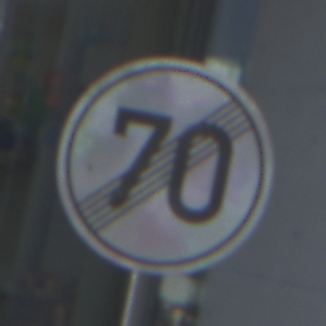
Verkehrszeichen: EndeGeschwindigkeit70
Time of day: MorningAfternoon
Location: Outdoor (Urban)
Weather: PartlyCloudy
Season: NotSpecified
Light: Natural